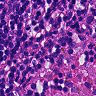
Metastatic tissue present: no